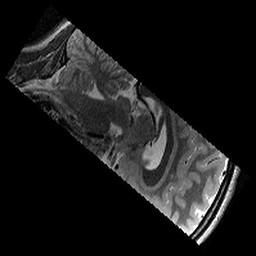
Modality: T2w
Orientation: sagittal
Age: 11
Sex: female
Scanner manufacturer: siemens
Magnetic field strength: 3 T
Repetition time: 9.23 s
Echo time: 0.067 s